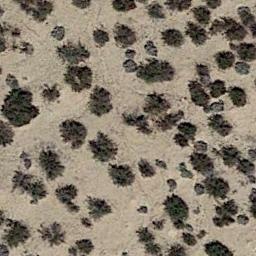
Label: chaparral